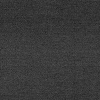
Atmospheric dust classification: dusty